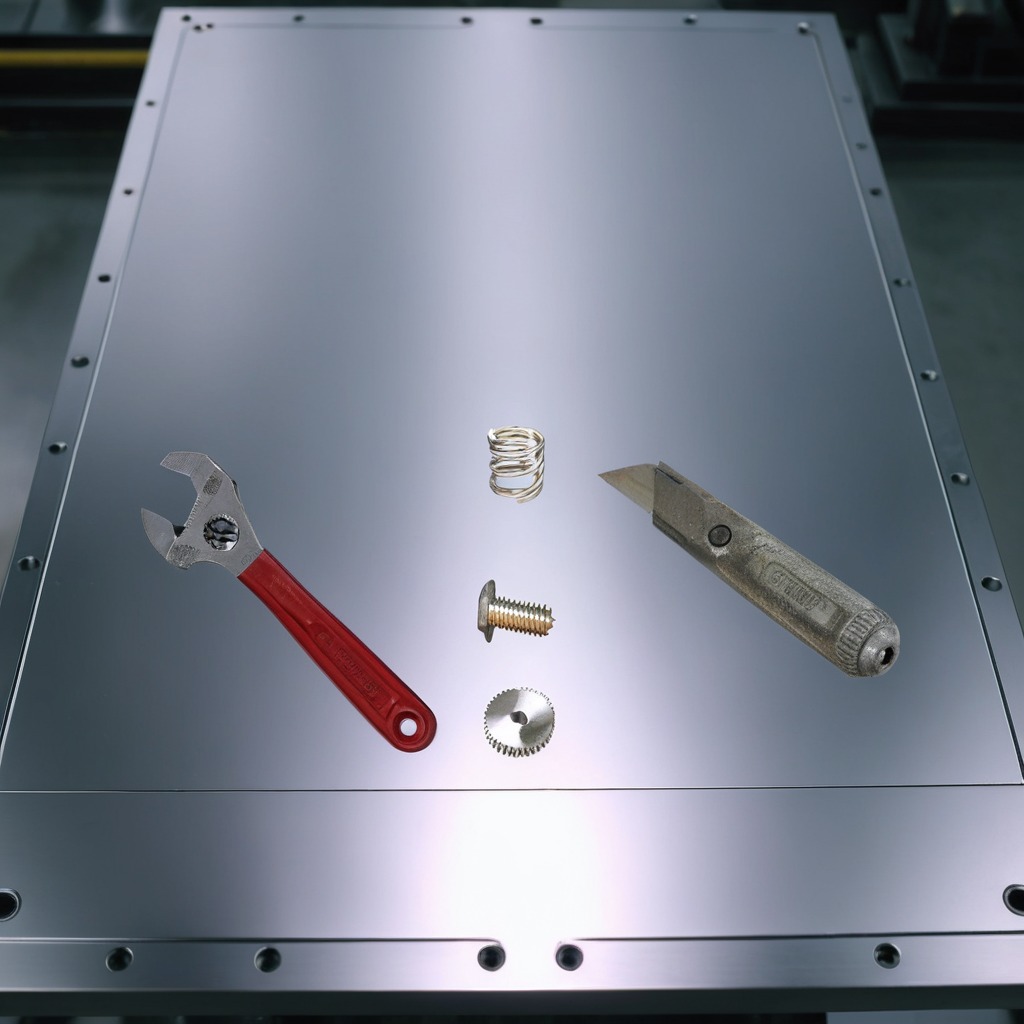
A steel gear with teeth, a utility knife, a metal machine screw, a coiled metal spring, and a wrench are lying on the metal table.